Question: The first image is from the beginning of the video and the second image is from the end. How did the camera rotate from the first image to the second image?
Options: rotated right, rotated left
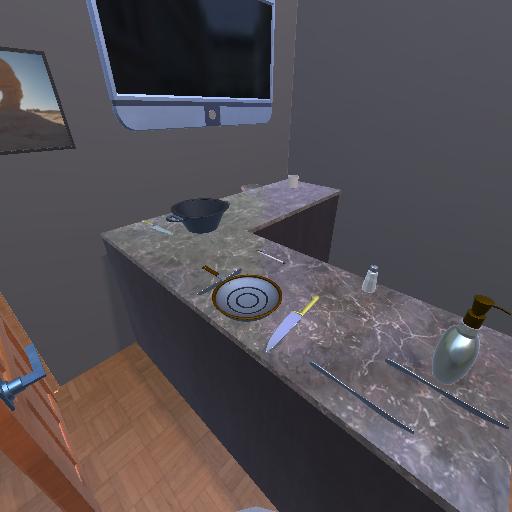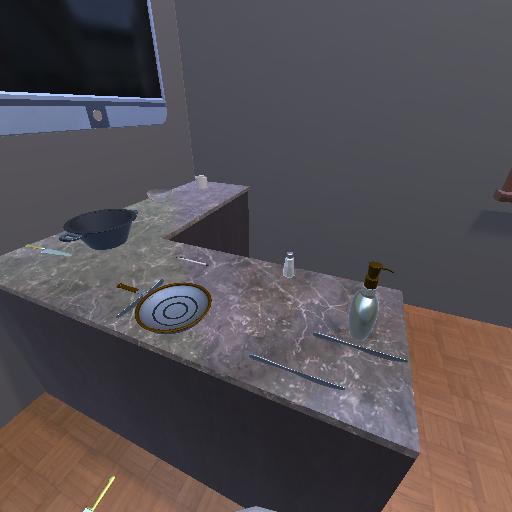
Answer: rotated right